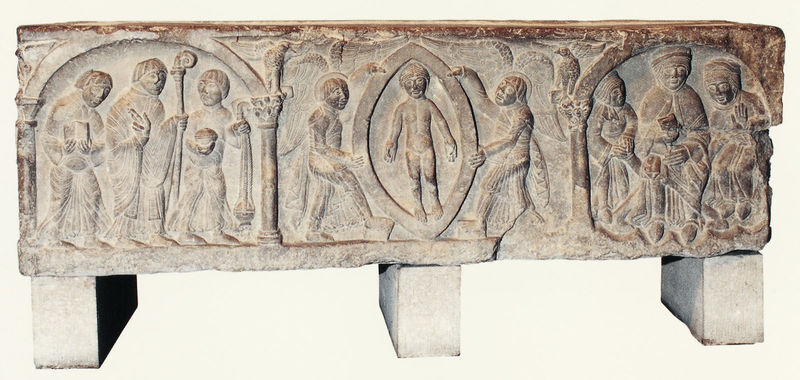
Titel: Sarg von König Sancho/ Sepulcre de Sanca (gest. 1097)
Institution: Jaca, Benediktinisches Kloster von Santa Cruz
Schlagwörter: adler, vogel, weiß, marmor, männer, säule, stein, vögel, drei, engel, relief, bogen, figuren, buch, kapitell, christus, jesus, antik, könige, maria, weise, insignien, geburt, sarkophag, mandorla, würdenträger, vulva, buchh, könie